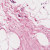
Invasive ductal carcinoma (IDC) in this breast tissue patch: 0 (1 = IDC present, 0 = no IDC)